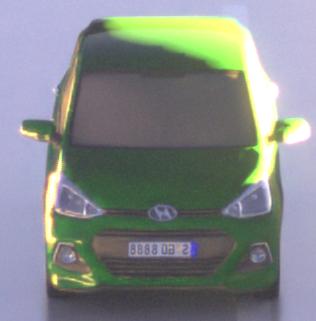
Make: Hyundai
Model: i10
Detailed model: Gen. 2
Model produced from: 2013
Model produced until: 2019
Doors: 5
Color: green
Road condition: wet road
Daytime: sunrise or sunset
Contrast: high contrast